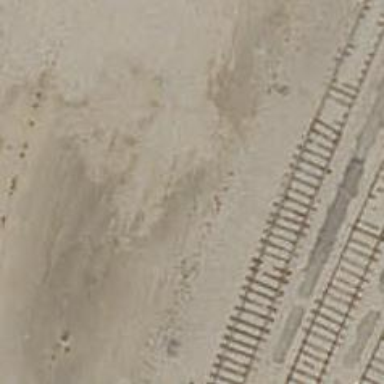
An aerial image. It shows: Rail yard with electrified contact lines for railway operations.